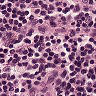
Metastatic tissue present: no